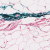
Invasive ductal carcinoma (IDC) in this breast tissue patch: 0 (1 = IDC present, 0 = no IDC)